Question: I'm trying to figure out how I can send a specific form data
'''
FileUploaded: function(up, file, info) {
if(info.status == 204)
{
jQuery.ajax({
url: 'https://domain.com/file-uploaded.php',
type: 'POST',
data: {
fname: file
}
});
}
}
'''

(here you can see it's sending multiple form data, I want to send only fname[name])
How can I do this?
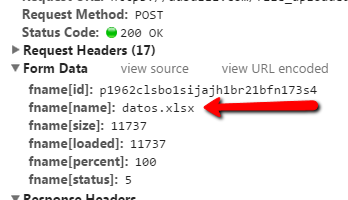
Answer: file here looks like it is an object containing various properties, pick the one you want to send like;
'''
FileUploaded: function(up, file, info) {
if (info.status == 204) {
jQuery.ajx({
url: "address_to_send_data_to",
type: "POST",
data: {
//file is an object so access the property desired
fname: file.name
}
});
}
}
'''